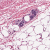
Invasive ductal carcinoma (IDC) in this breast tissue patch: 0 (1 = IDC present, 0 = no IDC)